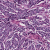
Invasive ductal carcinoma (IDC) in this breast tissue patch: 1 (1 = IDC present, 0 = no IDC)